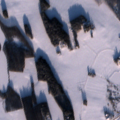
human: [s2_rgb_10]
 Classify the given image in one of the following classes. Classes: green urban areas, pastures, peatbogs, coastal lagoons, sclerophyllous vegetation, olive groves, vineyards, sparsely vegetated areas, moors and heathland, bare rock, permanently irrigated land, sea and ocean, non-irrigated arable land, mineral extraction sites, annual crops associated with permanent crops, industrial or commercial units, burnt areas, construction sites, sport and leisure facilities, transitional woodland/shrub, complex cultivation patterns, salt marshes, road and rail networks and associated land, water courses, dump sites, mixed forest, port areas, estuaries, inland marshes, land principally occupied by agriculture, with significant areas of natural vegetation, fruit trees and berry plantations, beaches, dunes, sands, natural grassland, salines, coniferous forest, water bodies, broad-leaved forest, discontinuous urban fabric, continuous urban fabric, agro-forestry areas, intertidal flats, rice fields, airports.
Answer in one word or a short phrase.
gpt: non-irrigated arable land, land principally occupied by agriculture, with significant areas of natural vegetation, broad-leaved forest, mixed forest, water bodies